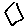
Label: hexagon